Aerial crown-view tile of a tropical tree (Barro Colorado Island, Panama), acquired 20241112:
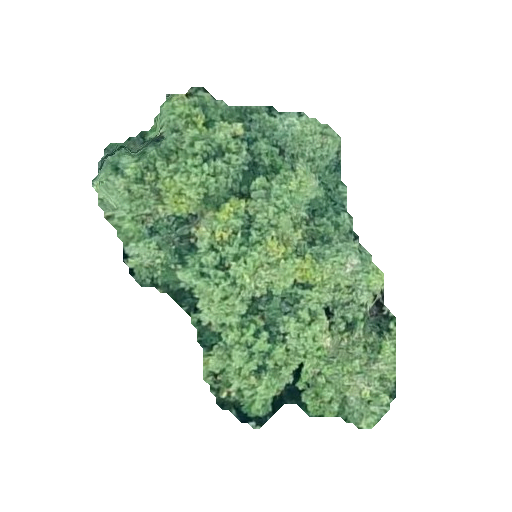
Species: Calophyllum longifolium
GBIF accepted scientific name: Calophyllum longifolium
Crown area: 103.617 m²